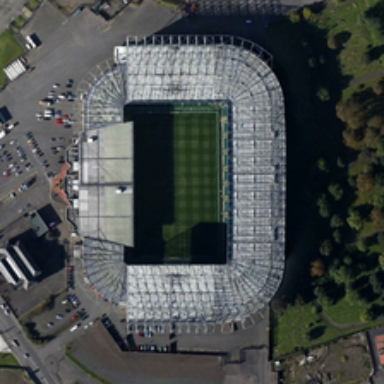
Some green trees and a parking lot are near a stadium .